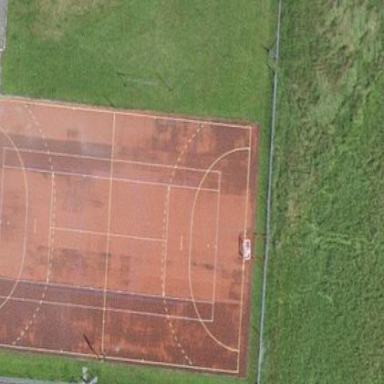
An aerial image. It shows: Multi-sport pitch for leisure and various sports activities.